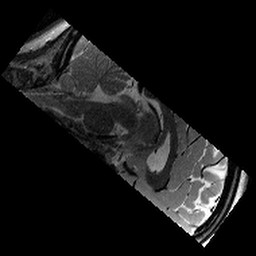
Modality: T2w
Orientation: sagittal
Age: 12
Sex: female
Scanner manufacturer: siemens
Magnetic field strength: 3 T
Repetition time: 9.23 s
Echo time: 0.067 s